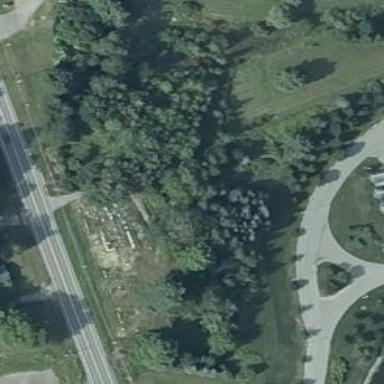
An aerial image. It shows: Cemetery with graves.